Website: crate-barrel
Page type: customer-info-address
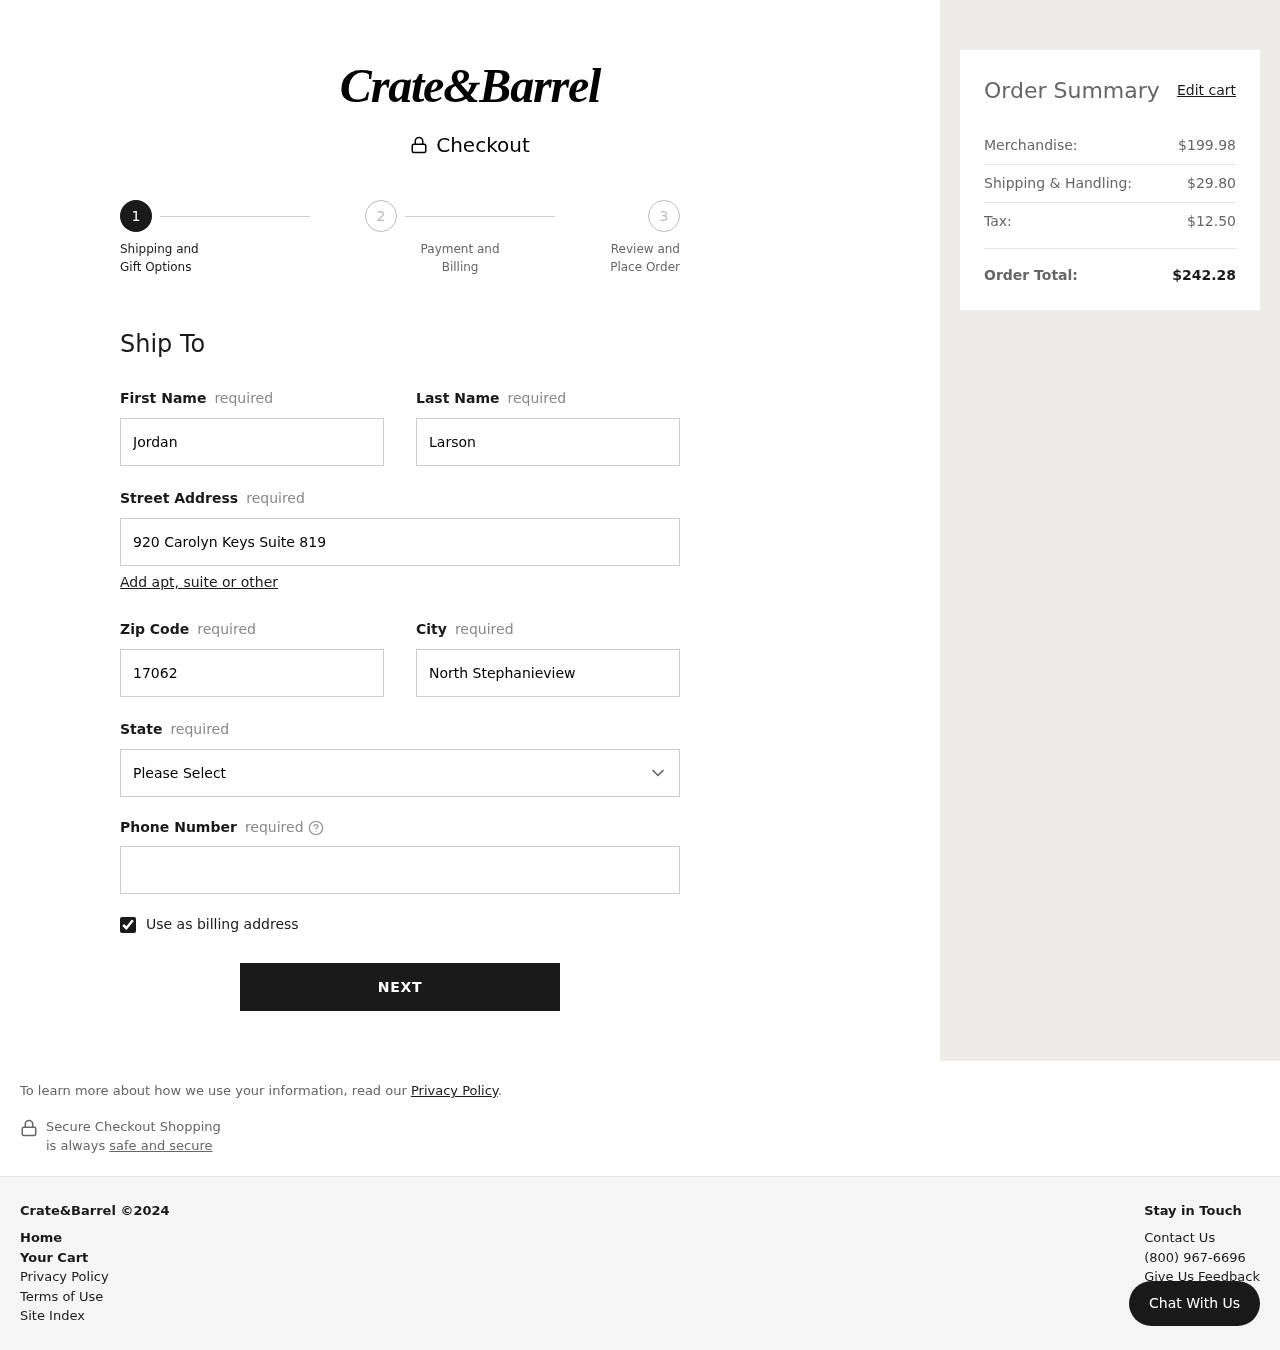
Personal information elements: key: PII_CITY
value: North Stephanieview
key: PII_FIRSTNAME
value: Jordan
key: PII_LASTNAME
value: Larson
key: PII_PHONE
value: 3292065630
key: PII_POSTCODE
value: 17062
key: PII_STATE
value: South Dakota
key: PII_STREET
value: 920 Carolyn Keys Suite 819
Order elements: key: ORDER_SUBTOTAL
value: $199.98
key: ORDER_SHIPPING_COST
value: $29.80
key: ORDER_TAX
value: $12.50
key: ORDER_TOTAL
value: $242.28